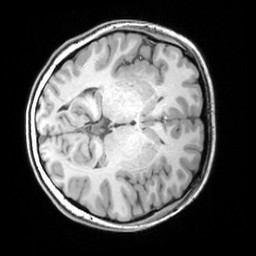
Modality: T1w
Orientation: axial
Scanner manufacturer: siemens
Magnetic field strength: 3 T
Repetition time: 1.81 s
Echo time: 0.00345 s